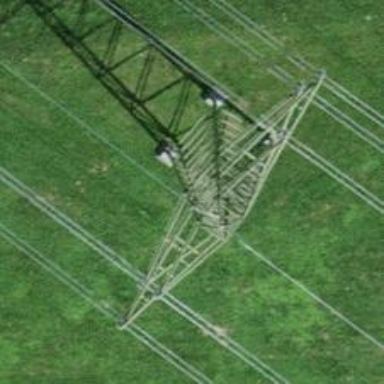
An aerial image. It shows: Power line in the image.